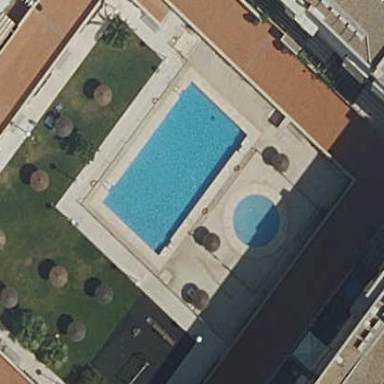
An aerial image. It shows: Swimming pool located in leisure land.